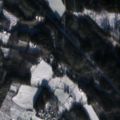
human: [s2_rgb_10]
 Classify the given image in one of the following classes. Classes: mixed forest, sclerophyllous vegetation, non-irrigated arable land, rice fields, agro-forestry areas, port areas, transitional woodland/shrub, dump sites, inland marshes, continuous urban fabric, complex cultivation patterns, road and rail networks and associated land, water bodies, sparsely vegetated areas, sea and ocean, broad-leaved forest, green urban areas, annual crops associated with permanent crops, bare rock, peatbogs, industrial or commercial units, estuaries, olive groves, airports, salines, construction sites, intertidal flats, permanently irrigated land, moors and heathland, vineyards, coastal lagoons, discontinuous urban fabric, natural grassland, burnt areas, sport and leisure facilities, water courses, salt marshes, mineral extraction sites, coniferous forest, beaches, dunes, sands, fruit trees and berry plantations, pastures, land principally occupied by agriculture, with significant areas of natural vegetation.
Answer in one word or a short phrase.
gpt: land principally occupied by agriculture, with significant areas of natural vegetation, mixed forest, transitional woodland/shrub, water bodies